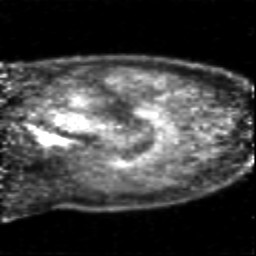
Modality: PET
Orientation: sagittal
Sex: male
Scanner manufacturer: siemens